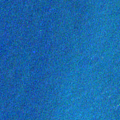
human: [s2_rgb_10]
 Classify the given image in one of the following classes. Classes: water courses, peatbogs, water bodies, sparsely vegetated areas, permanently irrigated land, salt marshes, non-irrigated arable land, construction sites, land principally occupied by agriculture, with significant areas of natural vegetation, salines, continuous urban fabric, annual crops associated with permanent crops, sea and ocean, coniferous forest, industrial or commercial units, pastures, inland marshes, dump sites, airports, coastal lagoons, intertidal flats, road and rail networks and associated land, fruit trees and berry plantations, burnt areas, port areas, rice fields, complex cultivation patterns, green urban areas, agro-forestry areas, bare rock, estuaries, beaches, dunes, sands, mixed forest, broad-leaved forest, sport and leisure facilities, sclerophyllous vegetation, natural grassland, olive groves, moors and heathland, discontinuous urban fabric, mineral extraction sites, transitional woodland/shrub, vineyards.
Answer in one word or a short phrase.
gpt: sea and ocean